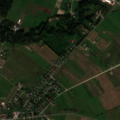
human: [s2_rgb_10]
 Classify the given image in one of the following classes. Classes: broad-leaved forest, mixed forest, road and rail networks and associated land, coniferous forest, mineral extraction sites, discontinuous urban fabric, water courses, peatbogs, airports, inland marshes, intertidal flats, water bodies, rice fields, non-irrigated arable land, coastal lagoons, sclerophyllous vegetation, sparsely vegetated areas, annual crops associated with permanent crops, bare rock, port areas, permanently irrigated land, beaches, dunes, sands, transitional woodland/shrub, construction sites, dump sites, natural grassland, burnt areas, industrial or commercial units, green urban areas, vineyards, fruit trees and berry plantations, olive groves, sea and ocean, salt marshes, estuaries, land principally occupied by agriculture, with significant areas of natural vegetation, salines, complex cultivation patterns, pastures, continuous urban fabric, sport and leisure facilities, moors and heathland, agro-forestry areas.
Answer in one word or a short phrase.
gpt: discontinuous urban fabric, non-irrigated arable land, fruit trees and berry plantations, complex cultivation patterns, mixed forest